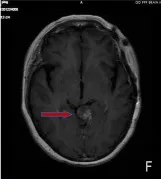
Changes of meningioma at different shooting angles of MRI. The residual lesions continuously reduced on 2021-06-09. The red arrow points to the tumor.
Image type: radiology (mri)